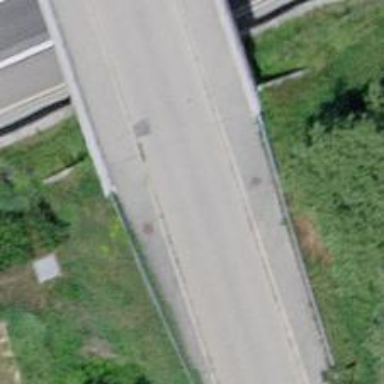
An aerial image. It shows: Unclassified road with bridge.